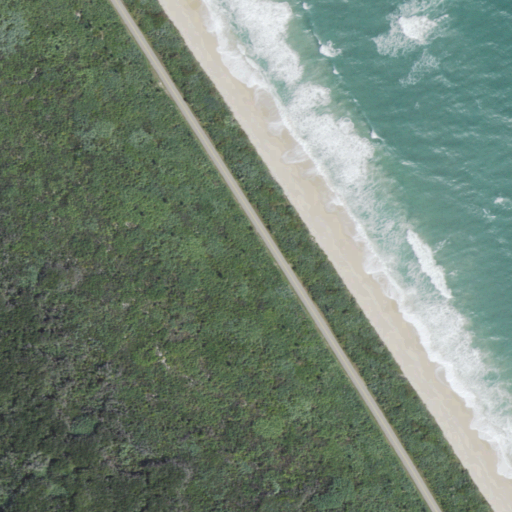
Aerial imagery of beach in Florida named Apollo Beach containing open water, evergreen forest, barren land, shrub, low intensity development, mixed forest, and medium intensity development